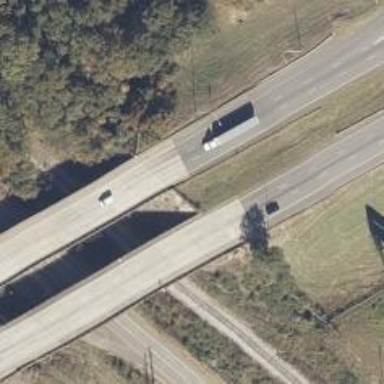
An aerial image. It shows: Bridge over motorway.